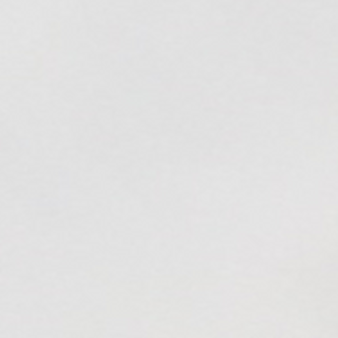
Label: other